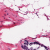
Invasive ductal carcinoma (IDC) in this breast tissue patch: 1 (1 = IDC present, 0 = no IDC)